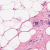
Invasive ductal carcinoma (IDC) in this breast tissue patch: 0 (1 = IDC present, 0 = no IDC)